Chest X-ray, PA view. Patient: 6 years old, sex M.
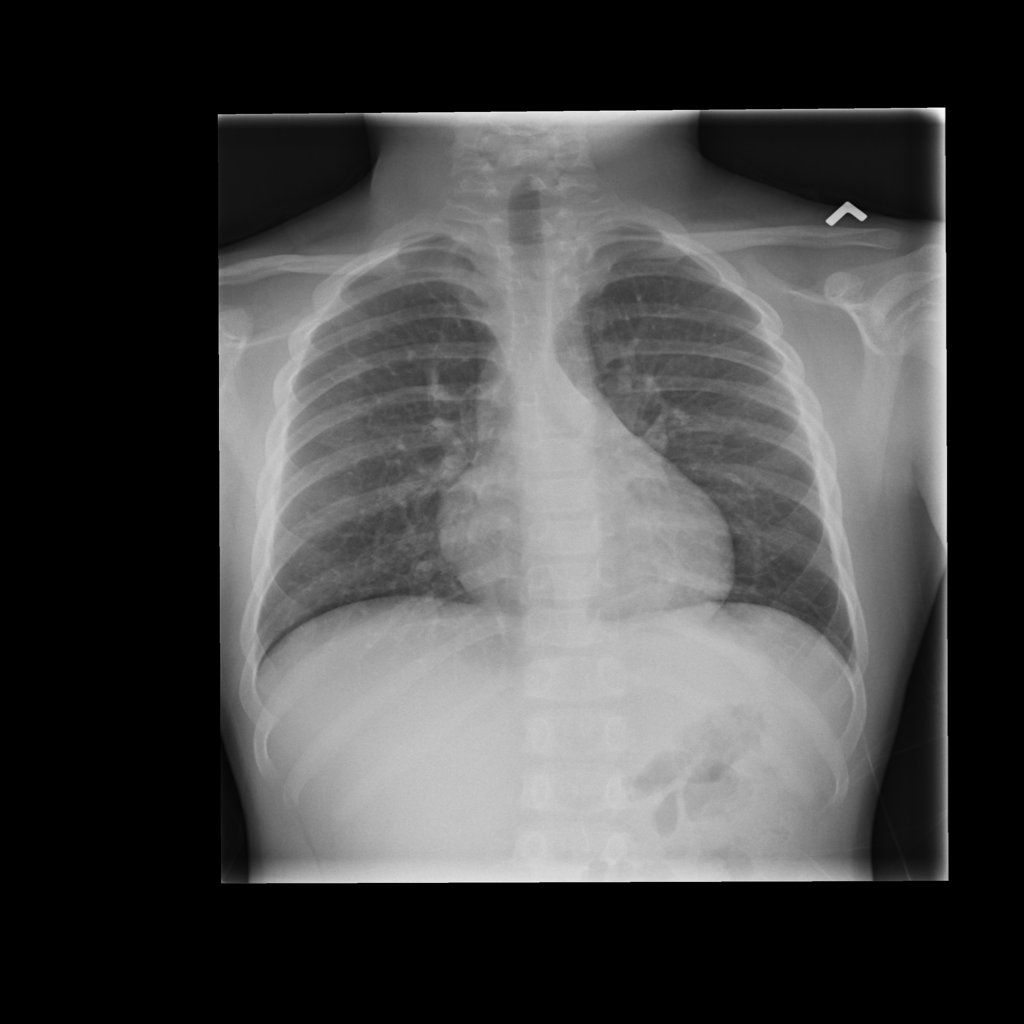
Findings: No Finding